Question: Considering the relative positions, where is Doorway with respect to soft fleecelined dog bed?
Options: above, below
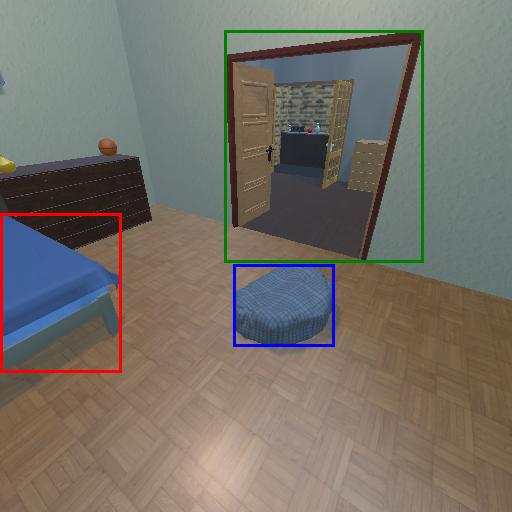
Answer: above